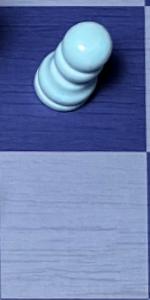
Label: Empty